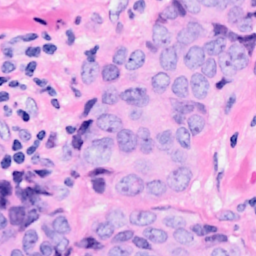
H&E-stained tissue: Breast